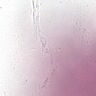
Metastatic tissue present: no